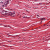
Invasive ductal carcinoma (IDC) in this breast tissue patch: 0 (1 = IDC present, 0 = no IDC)